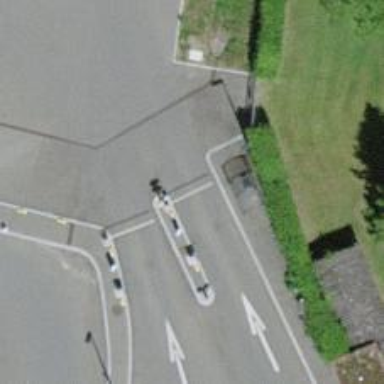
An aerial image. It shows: Lift gate barrier.